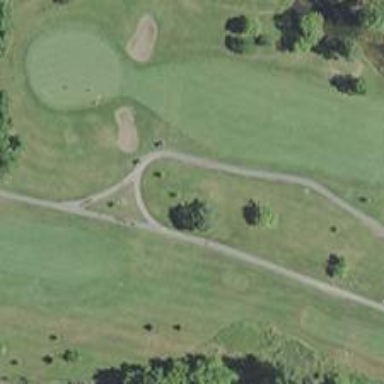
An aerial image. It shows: Path designated for golf carts.